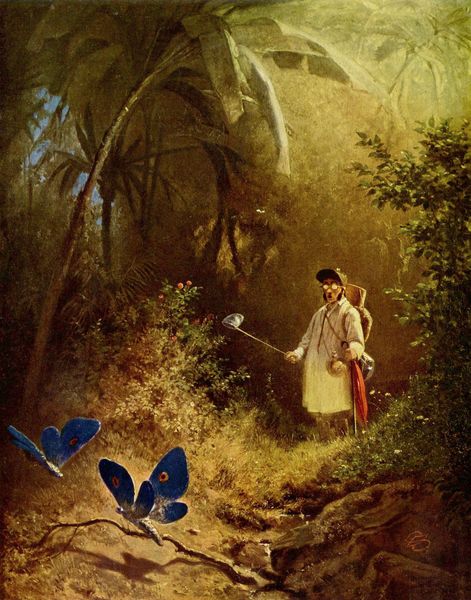
Titel: Der Schmetterlingsfänger
Künstler: Carl Spitzweg
Standort: Wiesbaden
Institution: Städtisches Museum
Schlagwörter: baum, blau, blätter, flügel, gemälde, himmel, körper, laub, mann, schatten, umhang, weiß, bäume, gelb, grün, landschaft, sand, blumen, braun, holz, hut, licht, schwarz, blüten, gras, rasen, rot, schirm, tuch, weg, malerei, flasche, flaschen, hemd, kappe, mütze, augen, signatur, ast, erde, natur, büsche, pfad, sonne, sträucher, boden, mantel, blatt, gitarre, musiker, pflanzen, höhle, wald, zwei, fels, romantik, karikatur, musikinstrument, palme, palmwedel, lichteinfall, frühling, punkte, carl spitzweg, spitzweg, wurzel, zweig, lichtung, beeren, brille, tasche, schmetterling, wurzeln, jäger, wanderer, dickicht, forscher, urwald, palmen, wildnis, schmetterlinge, rucksack, carl, sammler, fackel, netz, falter, neuguinea, friedlich, palmblätter, dumm, dschungel, regenwald, schmetterlin, kescher, feldflasche, käscher, expedition, kächer, ornithoptera, schmetterlingsfänger, schmetterlingsnetz, sonnenölicht, vogelfalter, libermann, kauz, fänger, nazru, bananenpflanzen, bananenblätter, erstaunen, glücksgefühle, blaue schmetterlinge und roter regenschirm, goldener sonnenschein